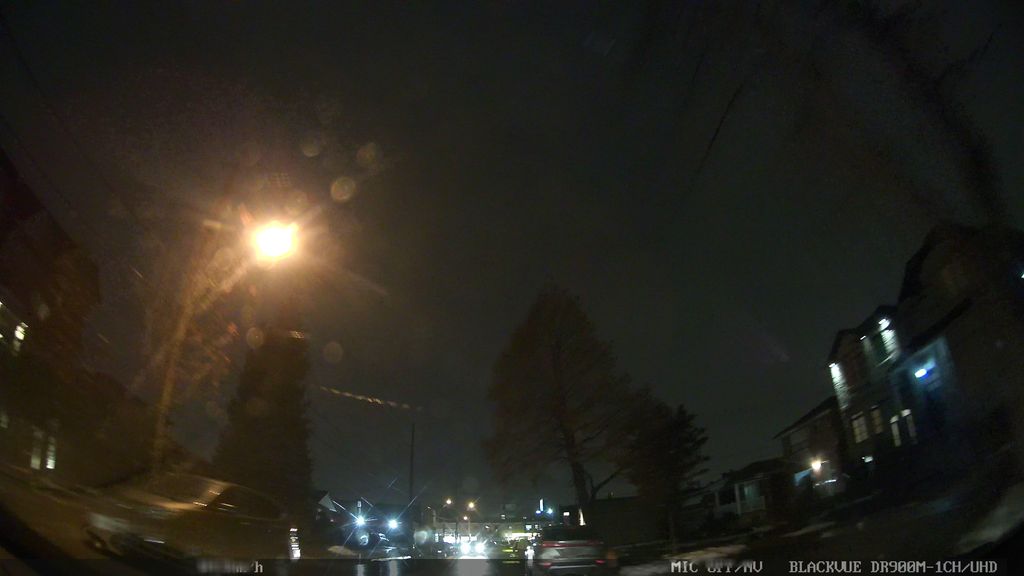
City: toronto